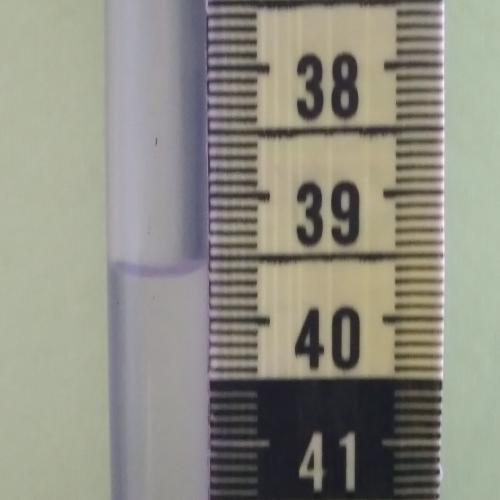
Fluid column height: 39.6 cm